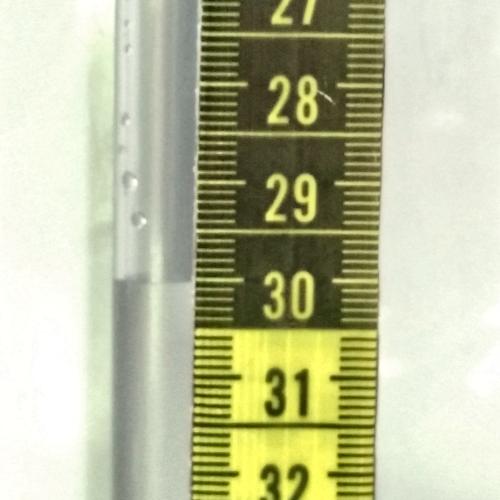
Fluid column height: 30.0 cm